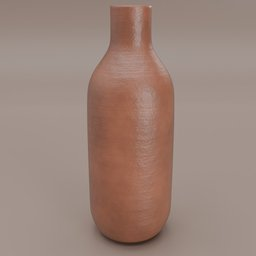
Label: decoration